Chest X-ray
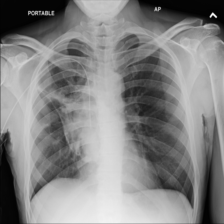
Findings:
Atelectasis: negative
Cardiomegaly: negative
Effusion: negative
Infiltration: negative
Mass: positive
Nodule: negative
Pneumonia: negative
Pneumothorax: negative
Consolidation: positive
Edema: negative
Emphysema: negative
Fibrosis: negative
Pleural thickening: negative
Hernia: negative